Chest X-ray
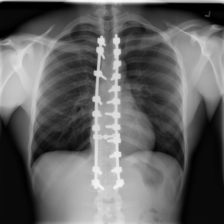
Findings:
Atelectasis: negative
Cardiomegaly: negative
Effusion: negative
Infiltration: negative
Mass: negative
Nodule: negative
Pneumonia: negative
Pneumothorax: negative
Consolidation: negative
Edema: negative
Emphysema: negative
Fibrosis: negative
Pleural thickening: negative
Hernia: negative